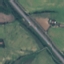
Land use / land cover: Highway